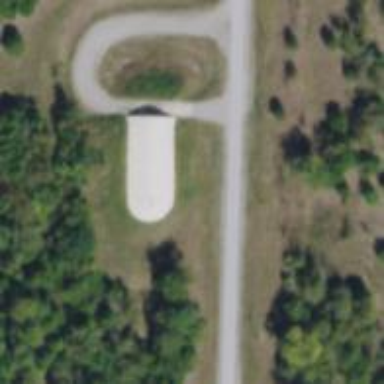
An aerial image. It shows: Military bunker.